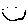
Label: smiley face